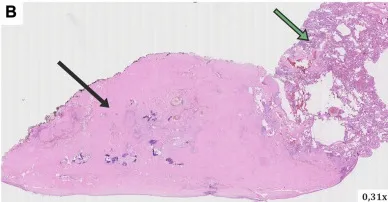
Microscopic views of slides in haematoxylin-eosin staining. Microscopically, cross-sections of the lung tissue with a defined nodular focus produced by an amorphous eosinophilic matrix (typical for the morphology of the amyloid deposits). Black arrow-the main part of the amyloidoma mass (with numerous calcifications), green arrow-residual lung tissue.
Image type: pathology (h&e)